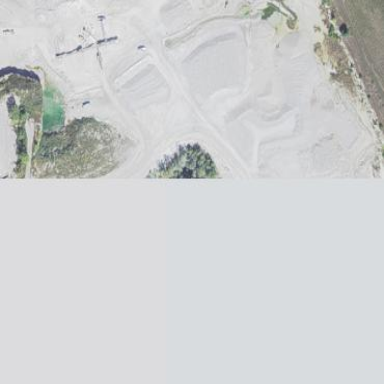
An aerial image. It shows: Quarry area that is man-made.